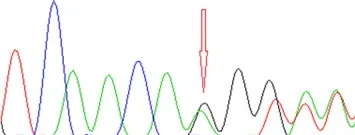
Electropherograms showing detected mutation NM_001034853: c.309_310insA, p. In a heterozygous state in their mother.
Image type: chart (chart)